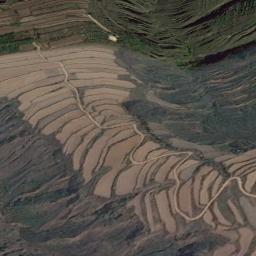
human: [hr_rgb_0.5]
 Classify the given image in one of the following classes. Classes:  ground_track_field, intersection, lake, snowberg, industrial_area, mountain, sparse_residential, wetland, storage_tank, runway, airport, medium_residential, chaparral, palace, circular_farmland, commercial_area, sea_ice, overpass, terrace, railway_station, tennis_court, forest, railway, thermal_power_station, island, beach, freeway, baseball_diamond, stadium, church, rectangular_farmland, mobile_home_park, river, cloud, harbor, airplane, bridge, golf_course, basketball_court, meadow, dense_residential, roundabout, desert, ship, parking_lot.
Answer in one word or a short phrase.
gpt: terrace